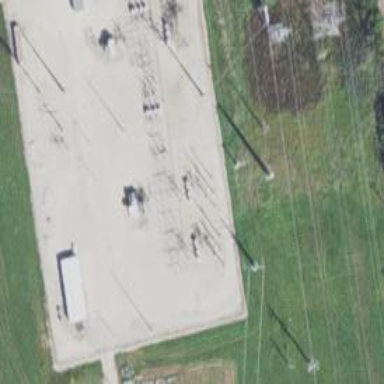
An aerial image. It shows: Switch for power supply.